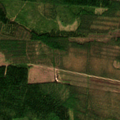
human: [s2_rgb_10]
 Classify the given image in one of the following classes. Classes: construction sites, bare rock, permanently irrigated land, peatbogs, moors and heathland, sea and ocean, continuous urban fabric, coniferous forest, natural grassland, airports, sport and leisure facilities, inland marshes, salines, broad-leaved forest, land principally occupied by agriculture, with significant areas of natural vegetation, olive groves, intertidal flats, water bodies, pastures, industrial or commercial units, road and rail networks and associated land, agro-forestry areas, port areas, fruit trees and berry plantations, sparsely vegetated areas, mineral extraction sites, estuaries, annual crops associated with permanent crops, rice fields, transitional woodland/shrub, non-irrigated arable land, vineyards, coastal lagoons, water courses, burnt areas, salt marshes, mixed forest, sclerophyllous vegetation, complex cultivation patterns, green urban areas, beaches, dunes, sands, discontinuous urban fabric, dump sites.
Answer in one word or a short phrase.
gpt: coniferous forest, mixed forest